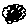
Label: cloud